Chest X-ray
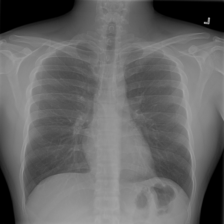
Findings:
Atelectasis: negative
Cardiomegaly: negative
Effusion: negative
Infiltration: negative
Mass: negative
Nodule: negative
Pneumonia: negative
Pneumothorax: negative
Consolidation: negative
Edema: negative
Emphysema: negative
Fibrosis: negative
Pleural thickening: negative
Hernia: negative